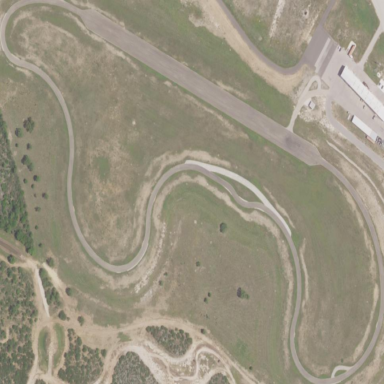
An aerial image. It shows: Raceway road.